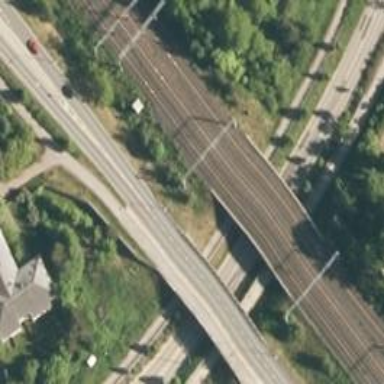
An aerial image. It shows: Railway bridge with electrified contact line. This bridge is part of railway siding.